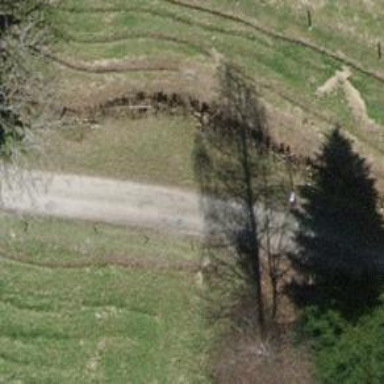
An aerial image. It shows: Unpaved road in residential area.